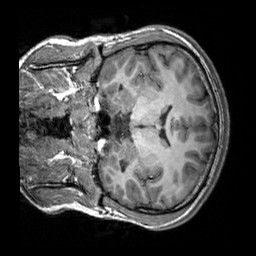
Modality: T1w
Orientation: coronal
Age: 19
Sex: male
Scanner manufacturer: siemens
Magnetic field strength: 3 T
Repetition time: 2.3 s
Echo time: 0.00303 s